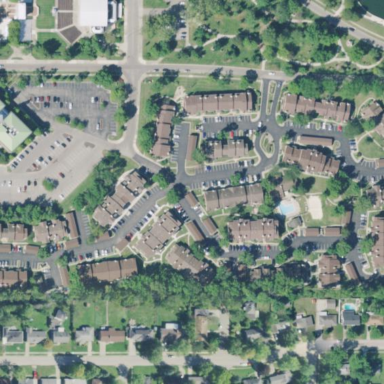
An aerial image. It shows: Residential area with apartments.